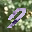
Label: 7